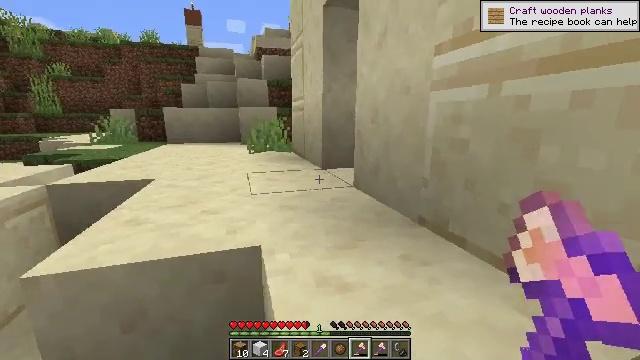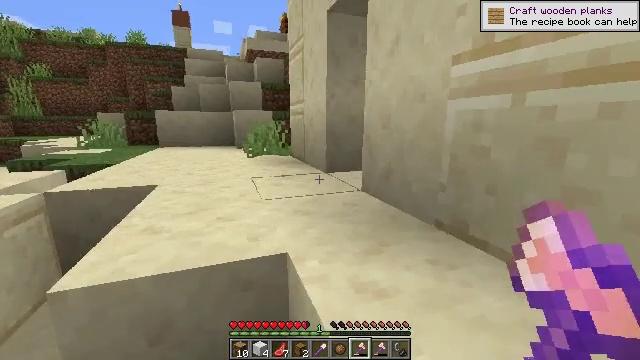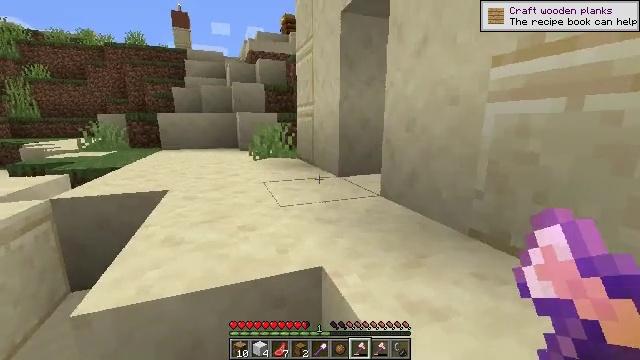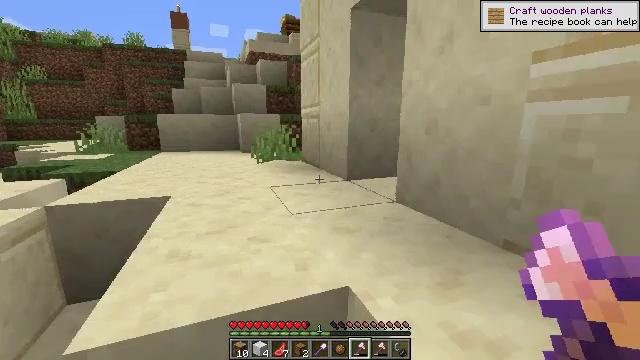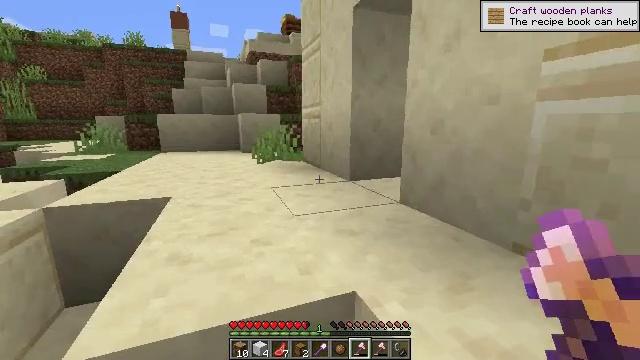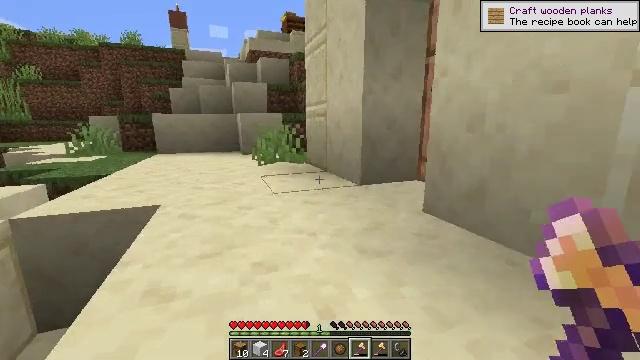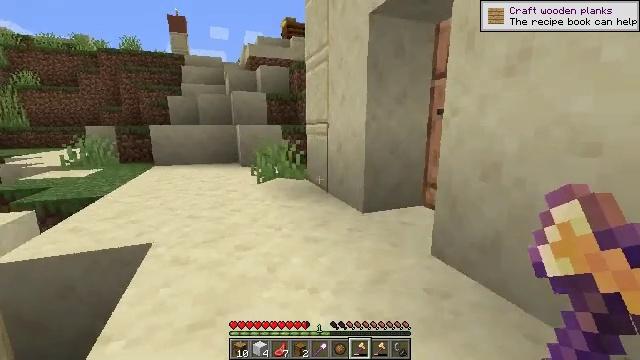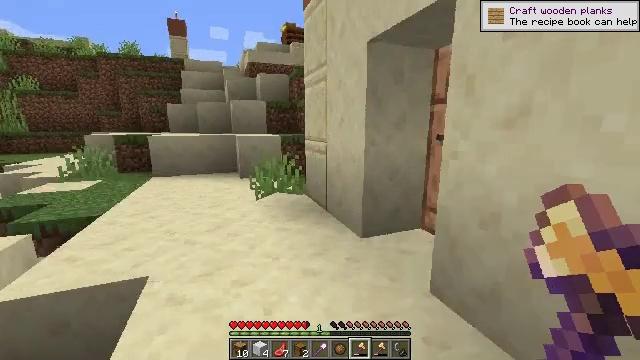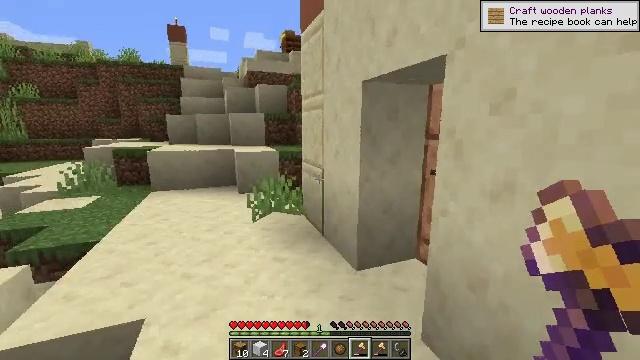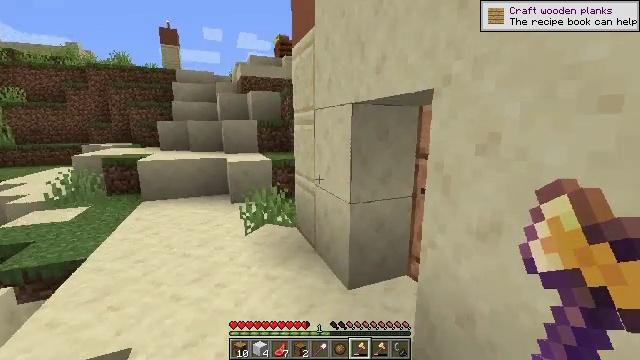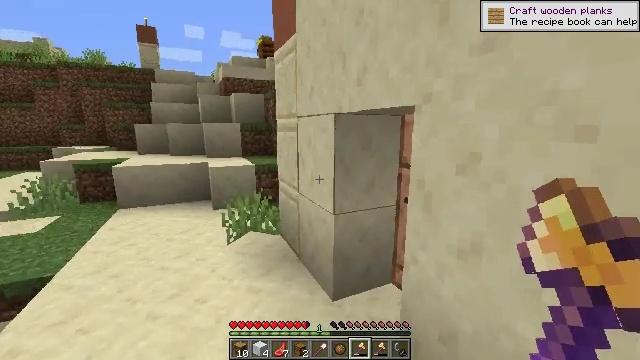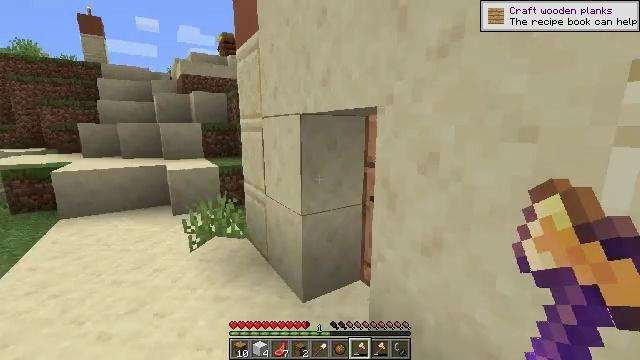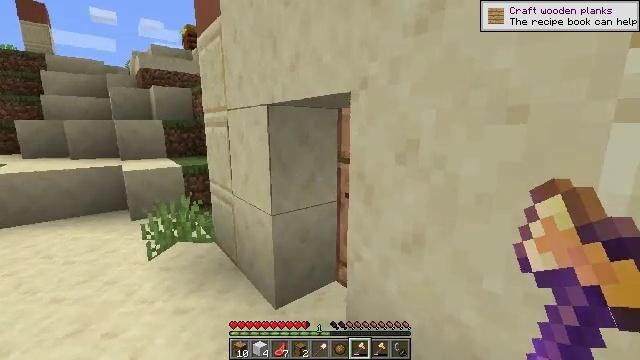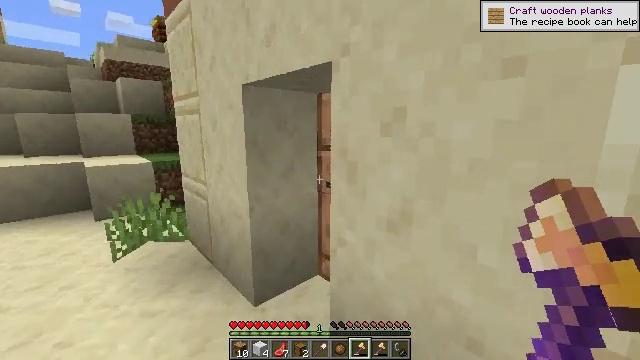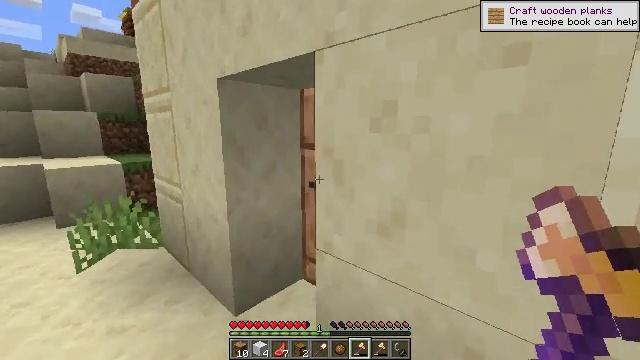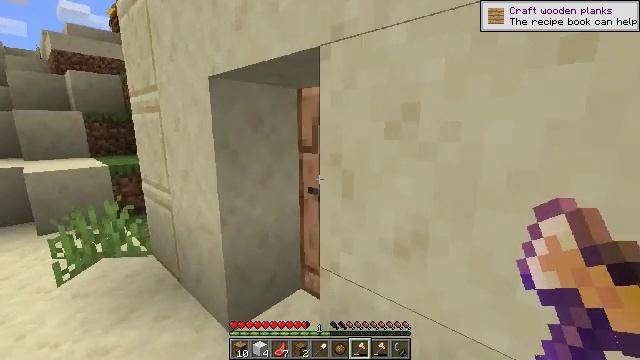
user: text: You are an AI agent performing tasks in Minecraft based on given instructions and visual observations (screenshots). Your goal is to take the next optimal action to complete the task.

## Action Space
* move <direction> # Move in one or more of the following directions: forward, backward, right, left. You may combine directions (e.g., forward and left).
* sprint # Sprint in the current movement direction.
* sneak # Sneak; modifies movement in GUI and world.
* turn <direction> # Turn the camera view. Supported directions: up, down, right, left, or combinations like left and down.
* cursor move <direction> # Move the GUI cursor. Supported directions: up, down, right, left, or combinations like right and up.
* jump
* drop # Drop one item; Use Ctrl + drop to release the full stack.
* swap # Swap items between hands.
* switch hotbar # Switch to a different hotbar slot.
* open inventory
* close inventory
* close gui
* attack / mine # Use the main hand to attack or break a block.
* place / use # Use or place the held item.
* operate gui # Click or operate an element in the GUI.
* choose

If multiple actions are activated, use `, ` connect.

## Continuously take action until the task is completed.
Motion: motion action
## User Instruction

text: Mine the chest to collect it.
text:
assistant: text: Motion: move forward and move left, turn right
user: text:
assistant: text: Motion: move forward and move left
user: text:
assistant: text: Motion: move forward
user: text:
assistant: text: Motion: move forward
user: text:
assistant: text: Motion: move forward
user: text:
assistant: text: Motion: move forward, jump
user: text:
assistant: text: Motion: move forward, jump
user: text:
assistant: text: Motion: move forward, jump
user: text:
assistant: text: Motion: move forward, turn right, jump
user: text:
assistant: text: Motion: move forward, turn right
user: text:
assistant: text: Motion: move forward, turn right
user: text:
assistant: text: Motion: move forward, turn right
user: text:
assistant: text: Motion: move forward, turn right
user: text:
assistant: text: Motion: move forward, turn right
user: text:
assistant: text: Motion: move forward and move left, turn right
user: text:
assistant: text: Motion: move forward and move left
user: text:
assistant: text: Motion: move forward and move left, turn right
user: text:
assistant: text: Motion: move forward and move left, turn right
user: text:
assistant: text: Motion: move forward and move left, turn right
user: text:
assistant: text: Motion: move forward and move left, turn right
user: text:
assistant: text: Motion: move forward, turn right, use / place
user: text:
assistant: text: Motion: move forward, turn right, use / place
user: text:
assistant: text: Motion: move forward, turn right, use / place
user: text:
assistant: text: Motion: move forward, turn right and down
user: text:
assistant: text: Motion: move forward, turn right and down
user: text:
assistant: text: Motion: move forward, turn right and down
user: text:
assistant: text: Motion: move forward, turn right and down
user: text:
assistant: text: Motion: move forward and move left, turn right and down
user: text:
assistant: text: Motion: move forward and move left, turn right and down
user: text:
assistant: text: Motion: move forward and move left, turn right